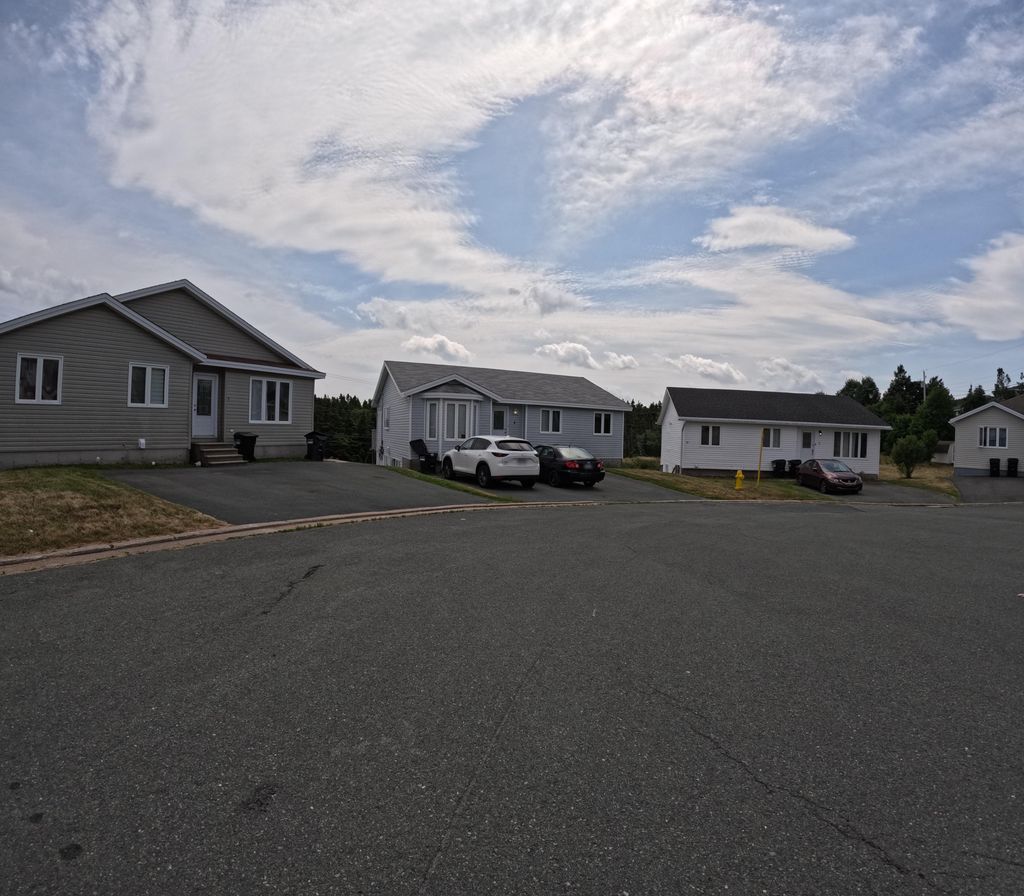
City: st_johns